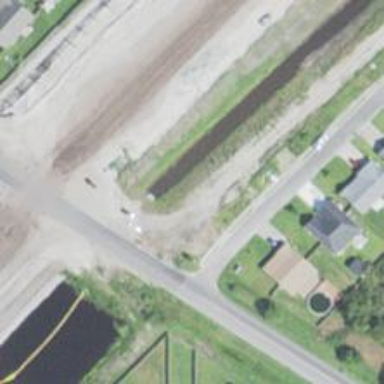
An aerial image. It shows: Culvert tunnel.